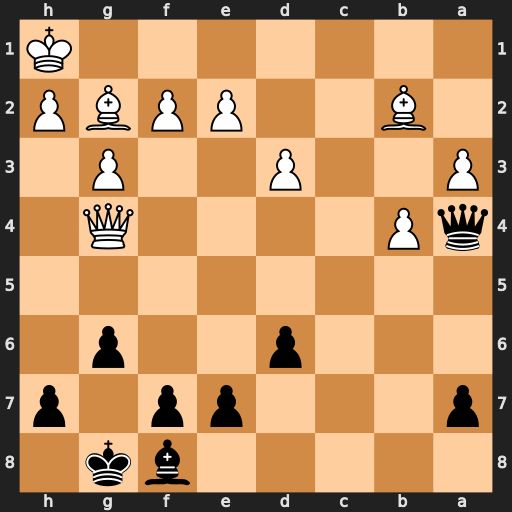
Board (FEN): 5bk1/p3pp1p/3p2p1/8/qP4Q1/P2P2P1/1B2PPBP/7K
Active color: b
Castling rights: -
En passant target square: -
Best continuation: Qd1+ Bf1 Qxf1#